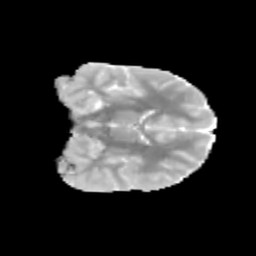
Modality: MD
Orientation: coronal
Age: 11
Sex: female
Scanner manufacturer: siemens
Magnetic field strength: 3 T
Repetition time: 3.8 s
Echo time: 0.07 s